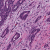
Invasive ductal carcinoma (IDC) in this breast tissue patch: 0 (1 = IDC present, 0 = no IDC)